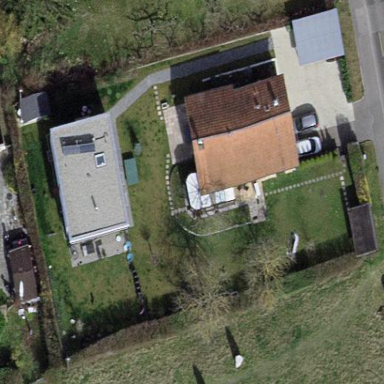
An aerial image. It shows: Garden surrounded by fence.